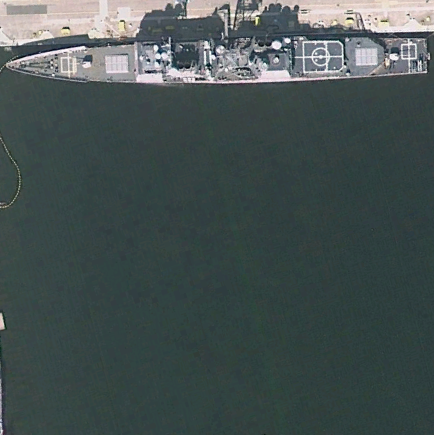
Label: cruiser